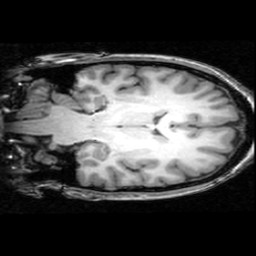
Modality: T1w
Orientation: coronal
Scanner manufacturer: ge
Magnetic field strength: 3 T
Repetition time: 0.01222 s
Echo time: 0.005176 s